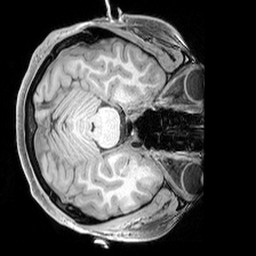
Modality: T1w
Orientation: axial
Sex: female
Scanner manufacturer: siemens
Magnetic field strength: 3 T
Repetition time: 2.3 s
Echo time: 0.00226 s